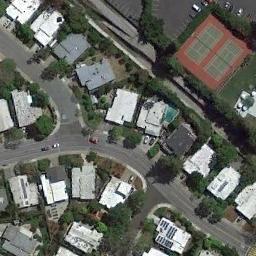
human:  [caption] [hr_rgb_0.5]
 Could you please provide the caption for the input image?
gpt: There is a tennis court on the picture .

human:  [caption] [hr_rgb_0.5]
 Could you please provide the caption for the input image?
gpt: A parking lot and a residential area next to the tennis court surrounded by trees .

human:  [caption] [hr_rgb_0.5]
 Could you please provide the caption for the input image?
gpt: There are many buildings of different shapes beside the tennis courts .

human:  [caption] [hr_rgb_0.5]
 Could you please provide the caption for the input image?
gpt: The tennis court is next to some buildings and trees .

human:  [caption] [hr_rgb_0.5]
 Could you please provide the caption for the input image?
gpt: There are some white buildings near the tennis courts .